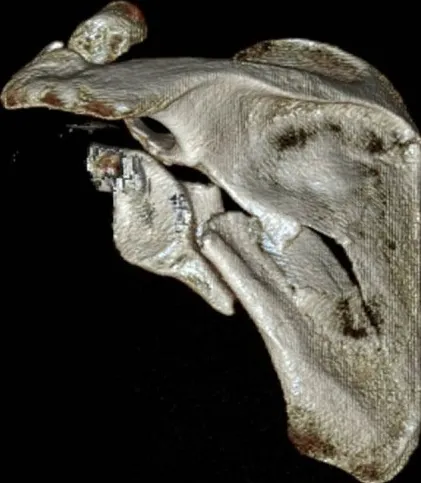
Left scapular fracture - 3D CT reconstruction.
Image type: radiology (ct)